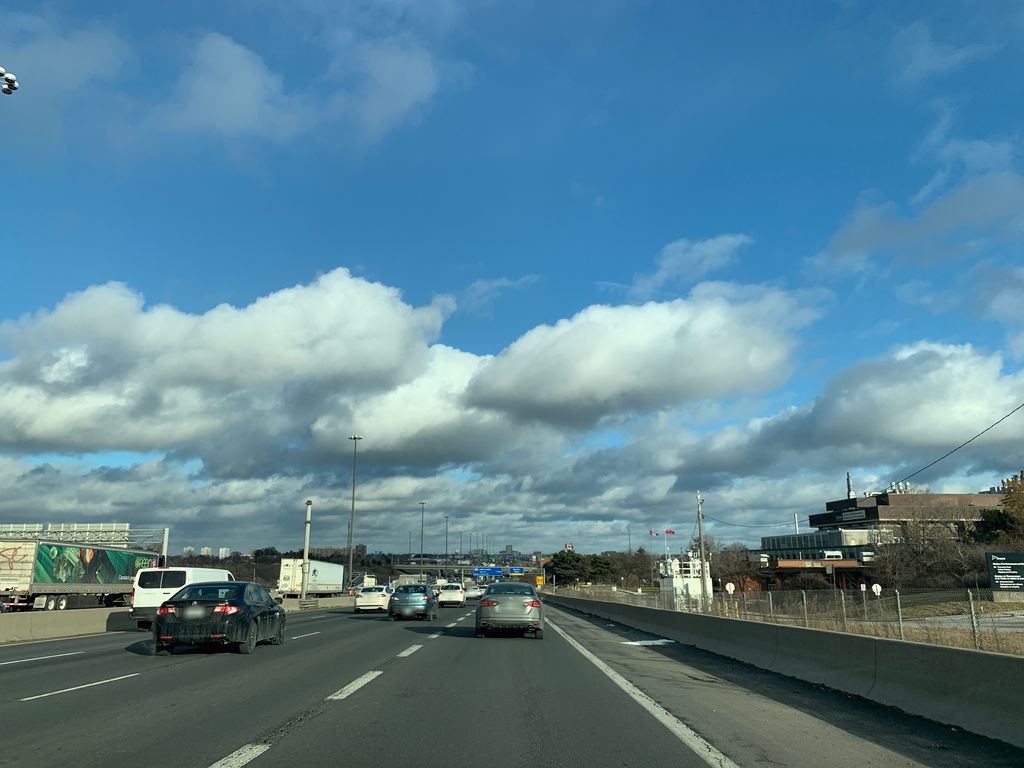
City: toronto